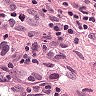
Metastatic tissue present: yes